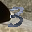
Label: 3